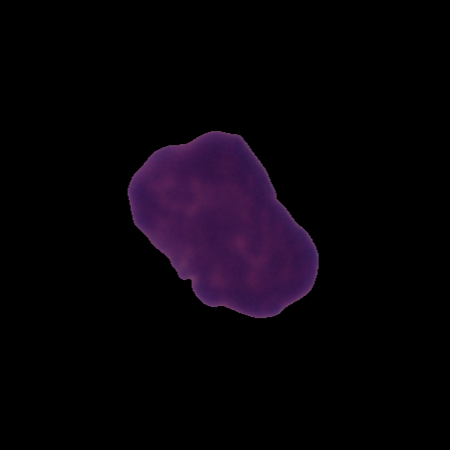
Label: healthy